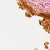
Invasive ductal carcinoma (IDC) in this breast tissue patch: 0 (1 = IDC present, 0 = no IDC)